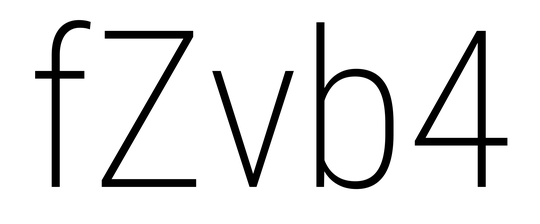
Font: Roboto_Condensed_ExtraLight